Aerial crown-view tile of a tropical tree (Barro Colorado Island, Panama), acquired 20241112:
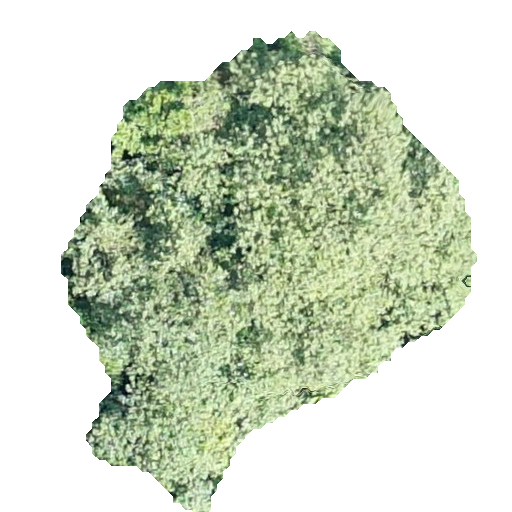
Species: Hieronyma alchorneoides
GBIF accepted scientific name: Hieronyma alchorneoides
Crown area: 191.622 m²